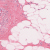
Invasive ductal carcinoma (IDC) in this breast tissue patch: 0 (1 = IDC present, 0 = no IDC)